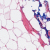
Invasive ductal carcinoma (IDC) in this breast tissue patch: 0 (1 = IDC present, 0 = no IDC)